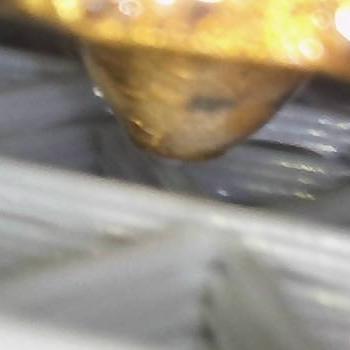
Flow rate: 100%